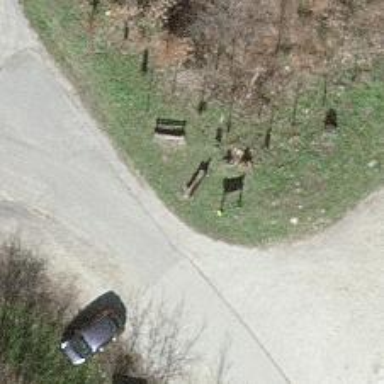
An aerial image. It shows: Bench.